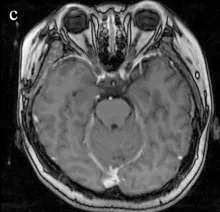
Radiological evaluation of CG postoperatively. The size of the residual tumor decreased following GKRS (c-f).
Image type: radiology (mri)